Question: I have tried a lot of different syntax on this one and have had the right answer only a few times and then that was not reproducible.
I am just amazed at how simple this issue is and I have not found the answer, believe me I really don't want to ask it but I am new to Xcode.
I captured the screen for those who have trouble believing it. vdif should not be 0 by the time the code reaches the breakpoint at line 136 that I am on.

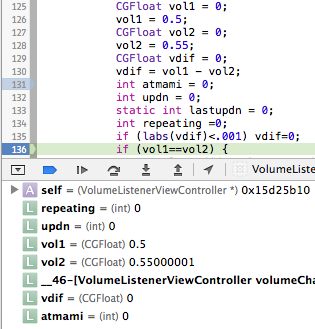
Answer: The 'labs' function returns a 'long' integer absolute value. You don't want to use 'labs', but rather 'fabsf', which returns a 'float', or 'fabs' which returns a 'double'.
See the 'fabsf(3)' <URL>.